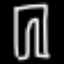
Label: pants